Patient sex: F
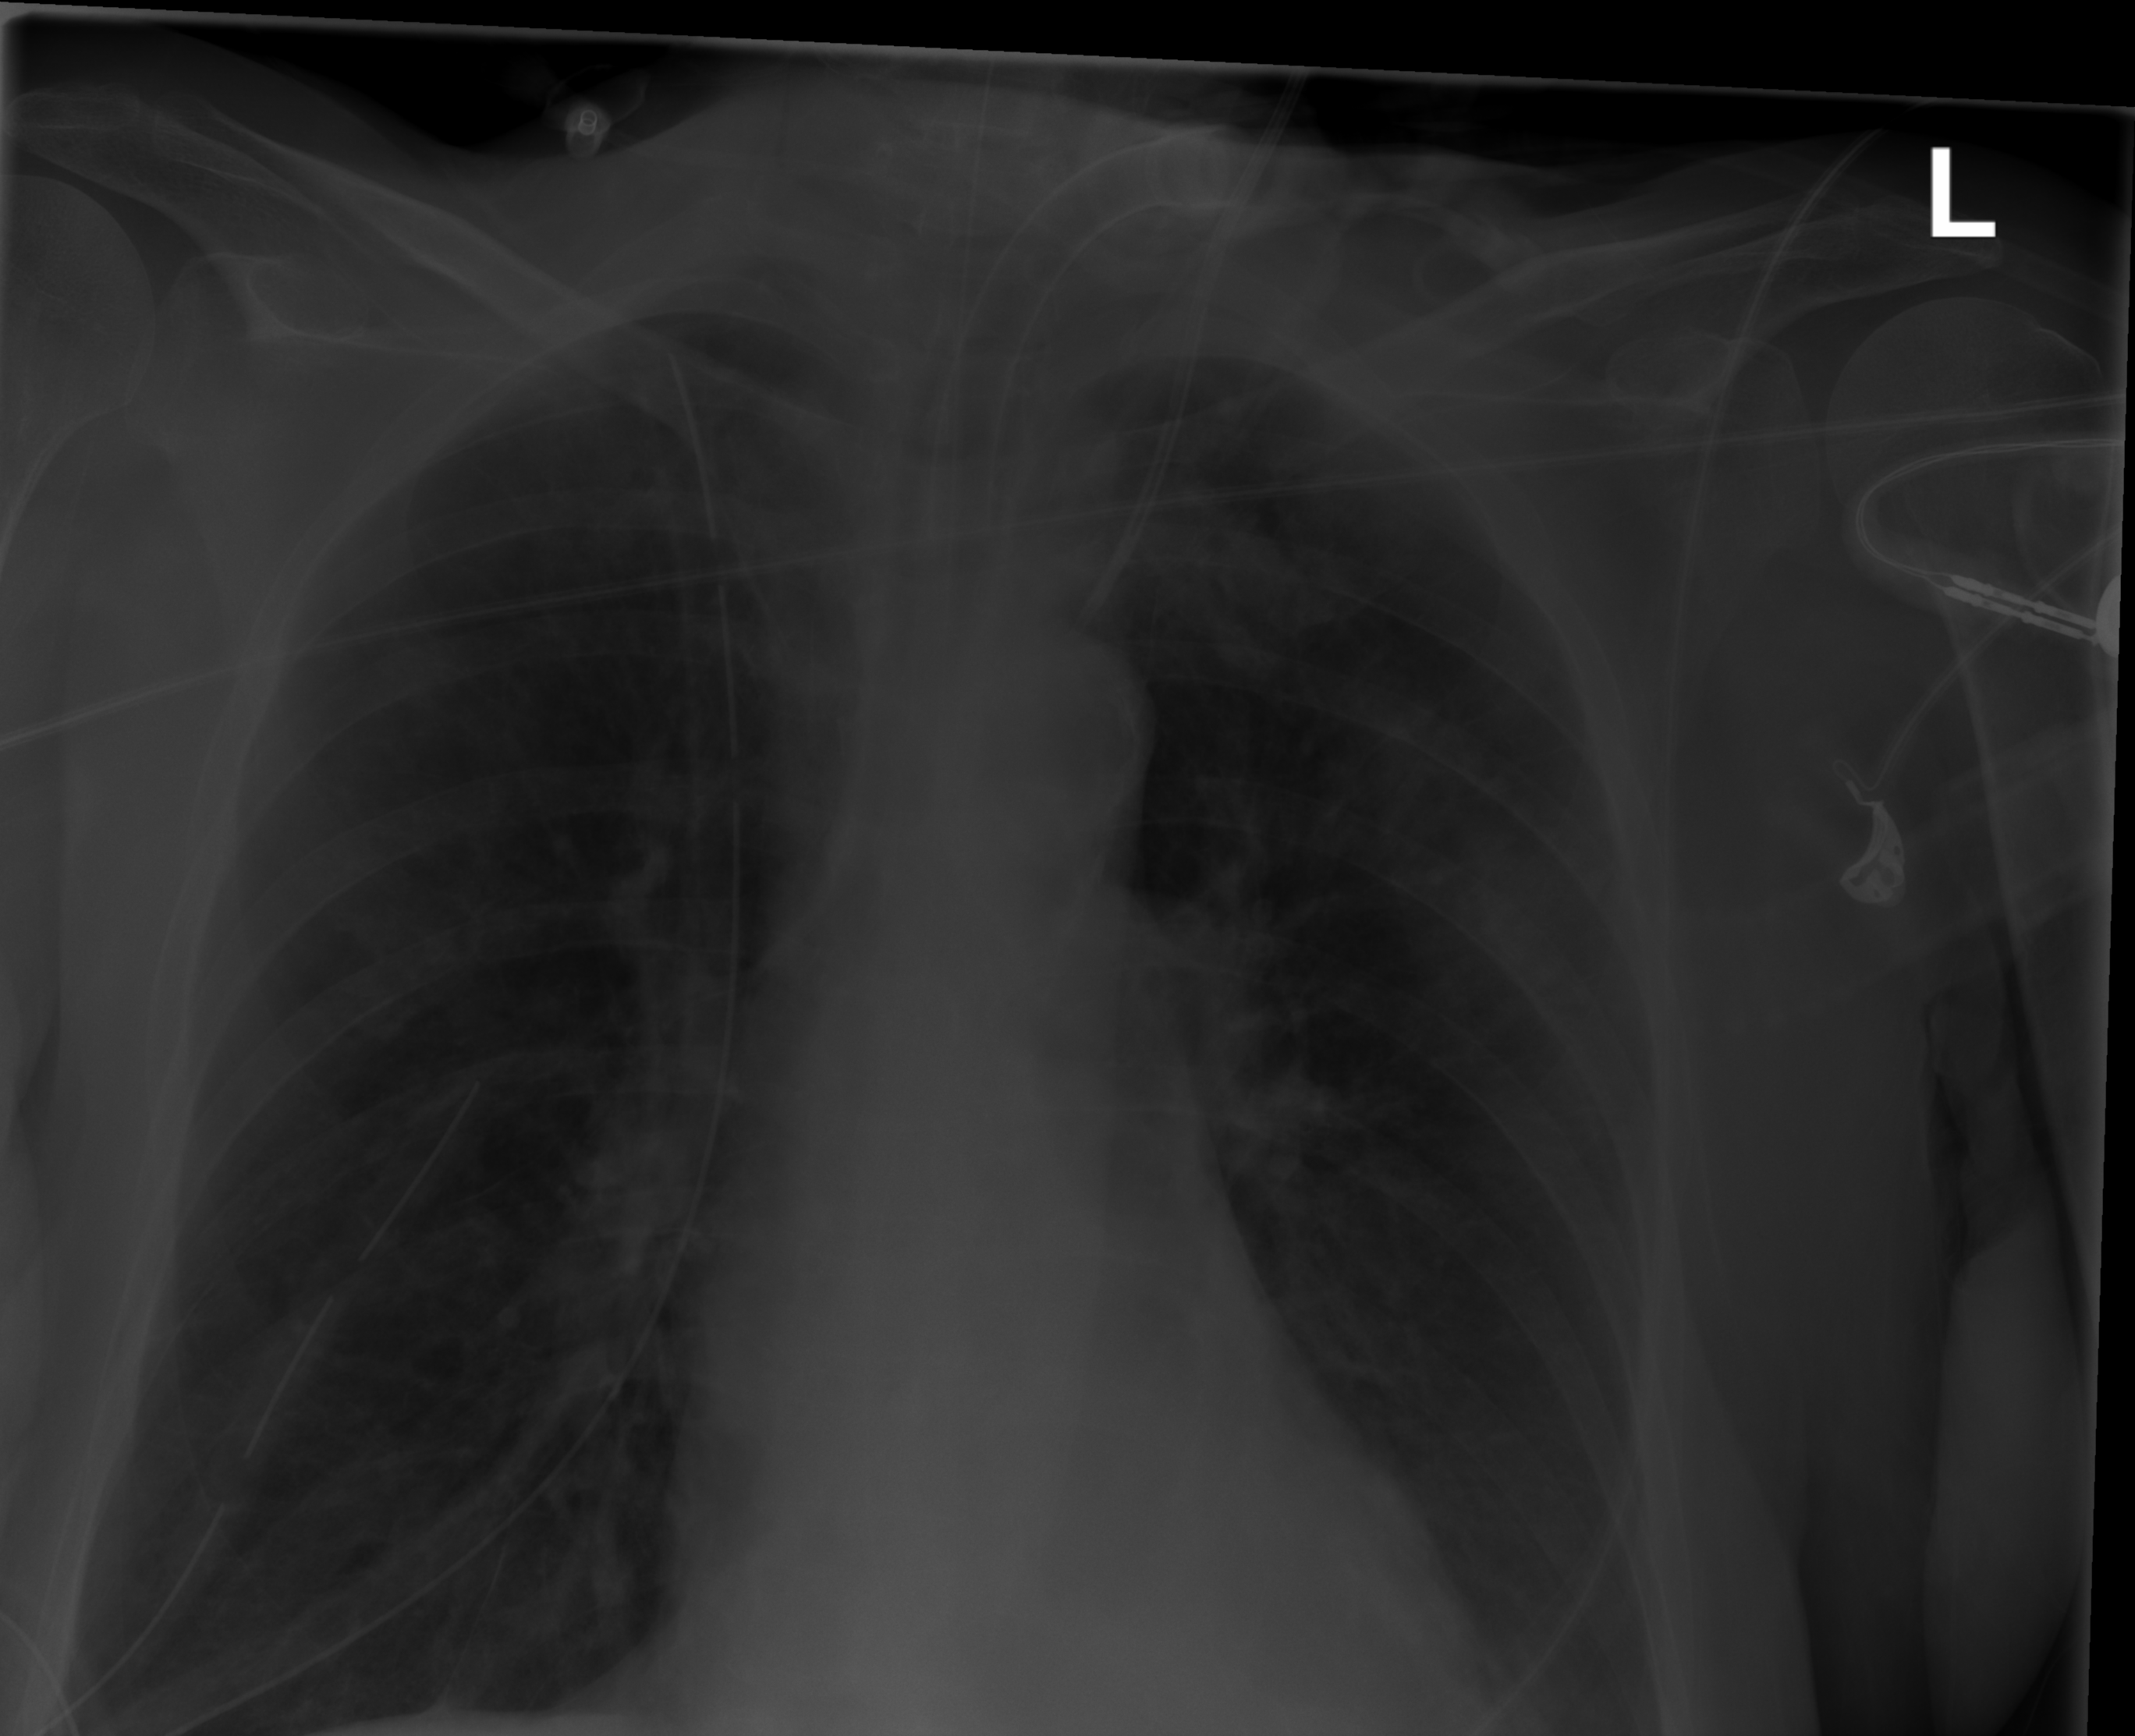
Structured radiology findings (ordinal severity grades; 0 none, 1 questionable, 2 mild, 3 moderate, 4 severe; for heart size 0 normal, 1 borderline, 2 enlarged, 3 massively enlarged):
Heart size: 0
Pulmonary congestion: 2
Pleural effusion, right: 0
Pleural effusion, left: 0
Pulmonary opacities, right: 0
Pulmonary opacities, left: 0
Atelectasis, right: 0
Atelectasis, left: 2